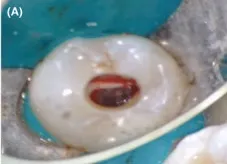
(A) Conservative access cavity preparation.
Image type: medical_photograph (other_medical_photograph)